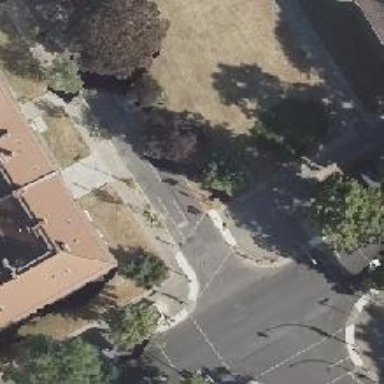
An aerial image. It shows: Residential road with asphalt surface and sidewalk on the left.